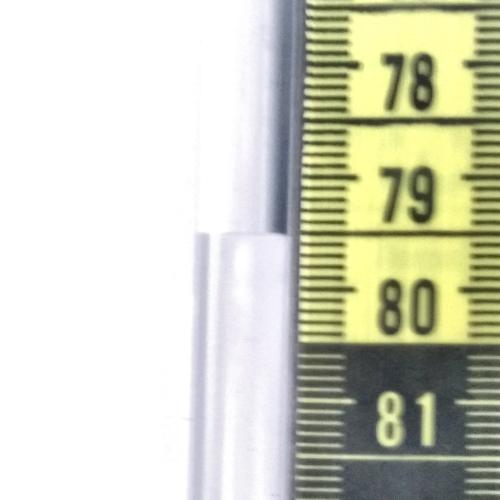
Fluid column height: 79.5 cm